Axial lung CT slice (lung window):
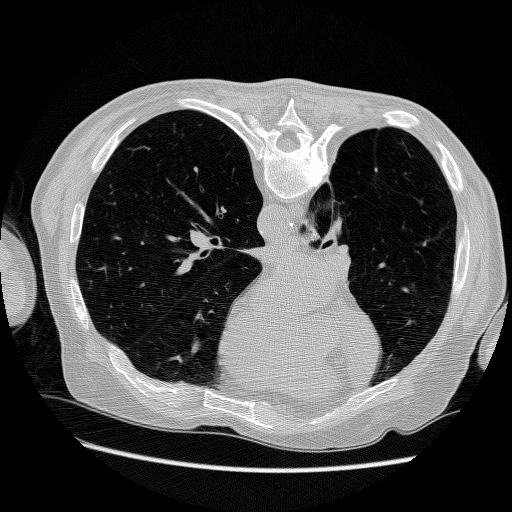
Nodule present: no